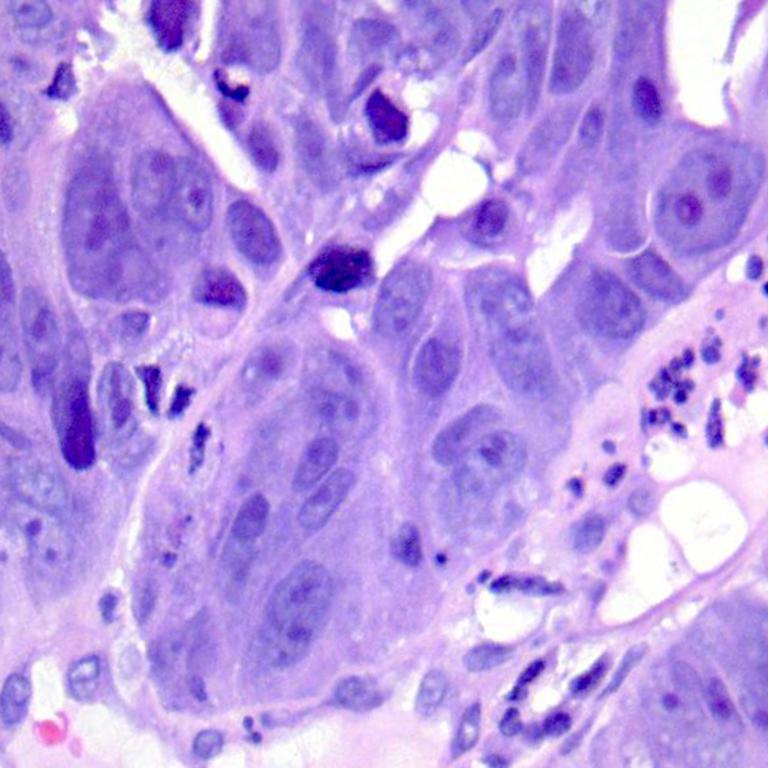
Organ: colon
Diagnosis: adenocarcinomas